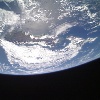
Label: cloud